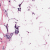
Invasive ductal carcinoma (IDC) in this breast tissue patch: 0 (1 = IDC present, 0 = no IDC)